Question: My macbook started freezing recently and I thought it might be due to shortage of memory. So I opened the activity monitor for the first time and I noticed there are some weird things happening with Chrome. Why are there so many Google Chrome Helper processes??
Is there any reason why there as so many processes?

Many thanks for your help
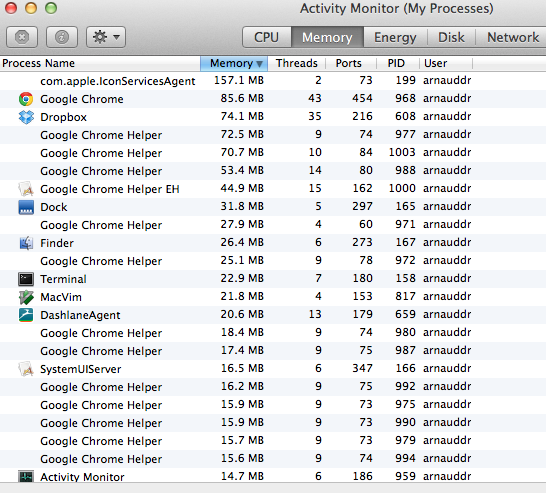
Answer: Well, for one, each tab of Chrome runs independently. So you'll see quite a few processes running due to that.
Another thing to keep in mind is extensions. Each of them usually run in their own process as well. If you have a lot of extensions running, they add up rather quickly.